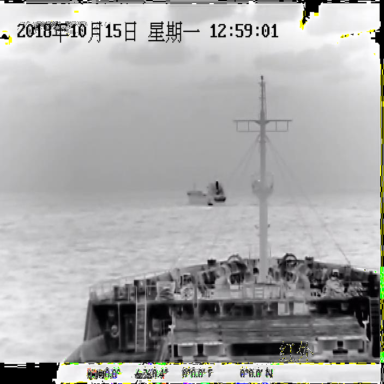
There is a liner in the infrared image.